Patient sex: M
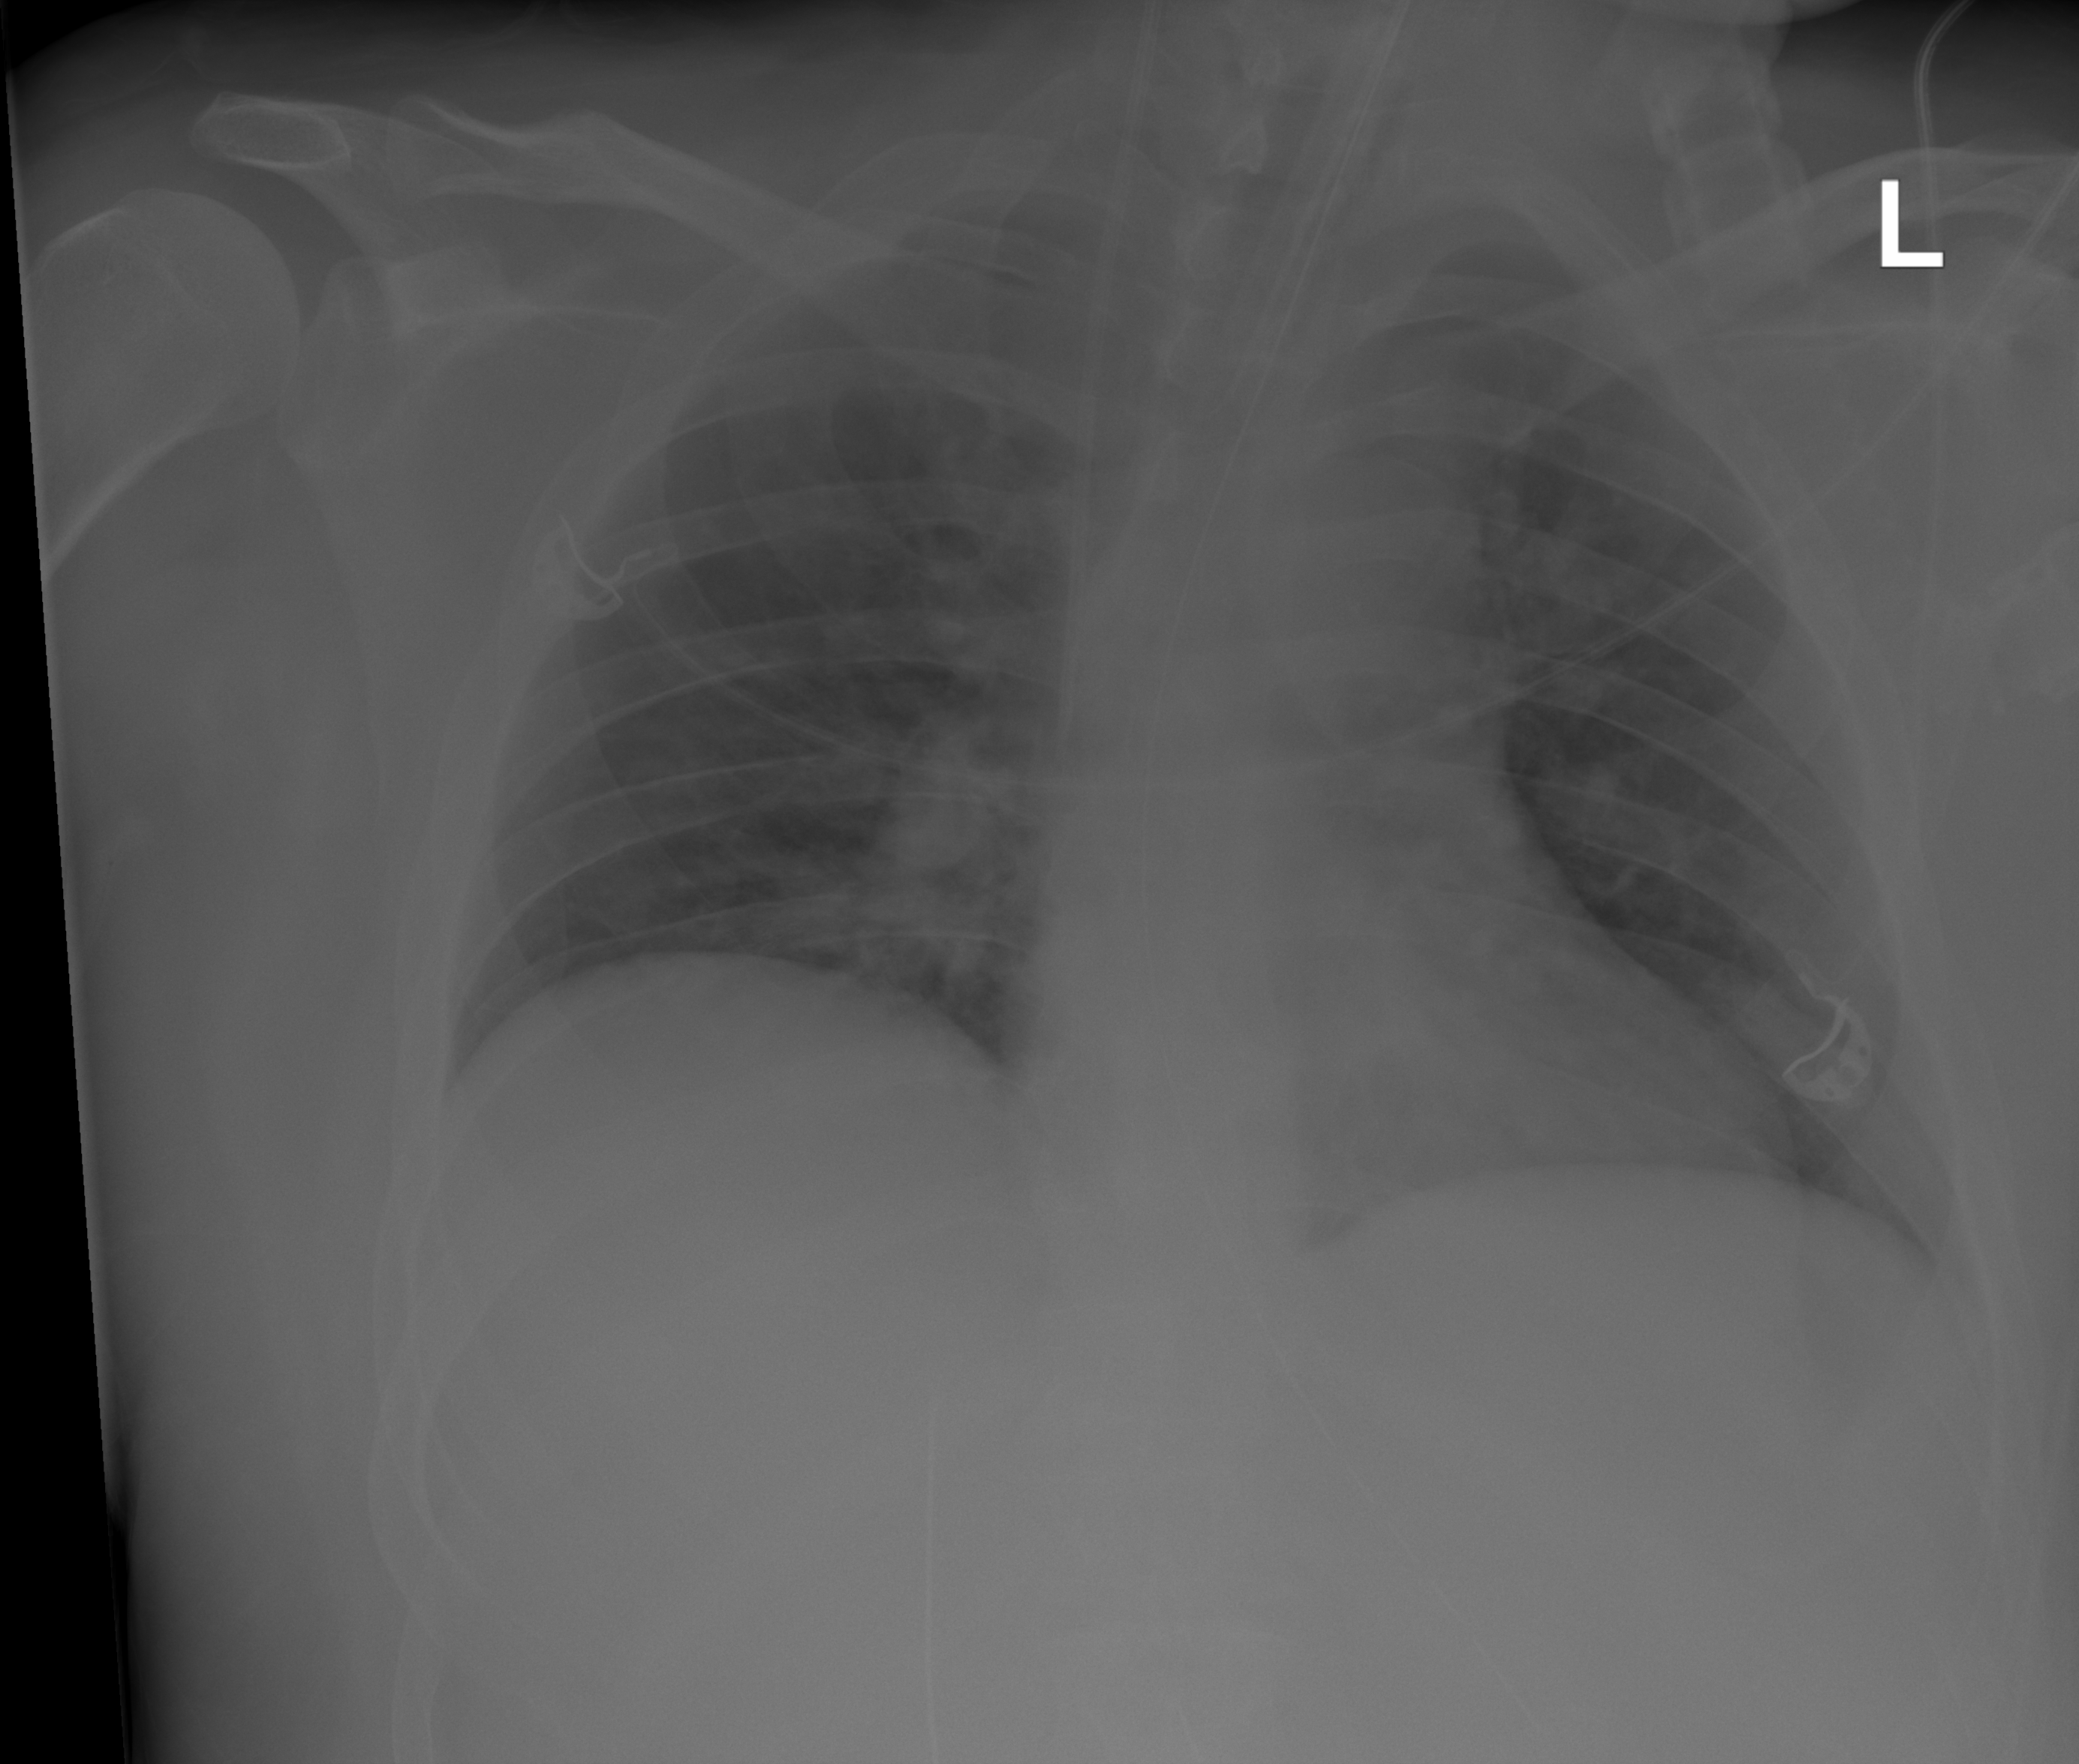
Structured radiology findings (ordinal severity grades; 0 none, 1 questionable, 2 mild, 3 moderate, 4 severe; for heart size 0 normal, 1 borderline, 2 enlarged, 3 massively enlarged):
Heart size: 0
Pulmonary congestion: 0
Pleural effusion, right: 0
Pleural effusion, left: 0
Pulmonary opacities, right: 2
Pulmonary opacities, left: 0
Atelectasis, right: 0
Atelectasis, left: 0